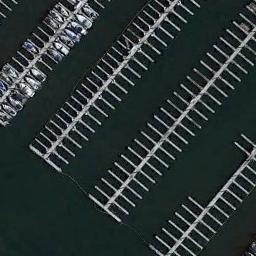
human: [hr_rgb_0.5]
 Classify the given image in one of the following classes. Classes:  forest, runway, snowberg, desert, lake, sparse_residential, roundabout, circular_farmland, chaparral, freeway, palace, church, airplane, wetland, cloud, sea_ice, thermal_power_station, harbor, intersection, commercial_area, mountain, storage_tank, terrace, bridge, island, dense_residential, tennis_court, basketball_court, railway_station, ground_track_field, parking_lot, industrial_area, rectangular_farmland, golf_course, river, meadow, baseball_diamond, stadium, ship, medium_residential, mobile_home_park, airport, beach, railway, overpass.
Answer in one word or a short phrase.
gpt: harbor